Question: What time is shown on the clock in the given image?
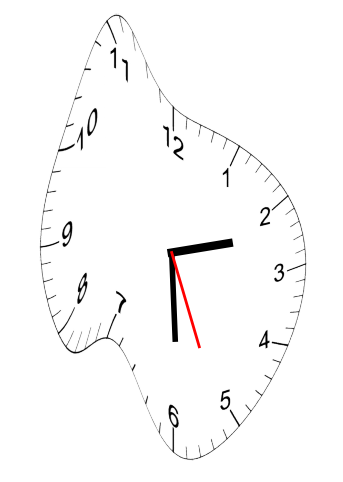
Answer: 02:29:26